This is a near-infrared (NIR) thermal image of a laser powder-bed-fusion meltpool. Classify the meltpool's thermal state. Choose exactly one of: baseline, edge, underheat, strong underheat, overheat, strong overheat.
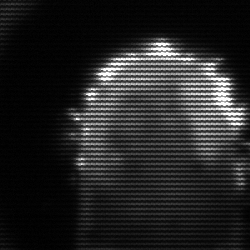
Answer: baseline